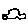
Label: car